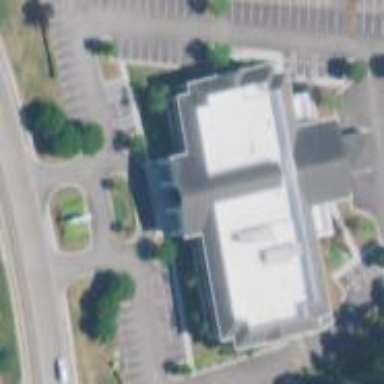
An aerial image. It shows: Clinic building providing healthcare services.